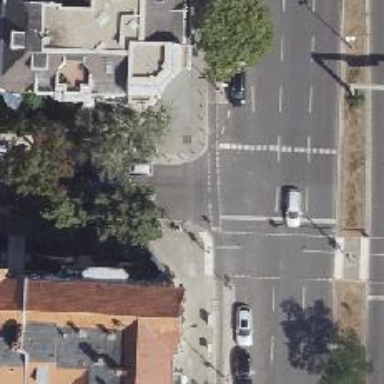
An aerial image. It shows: Asphalt footpath with unmarked crossing.